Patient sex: F
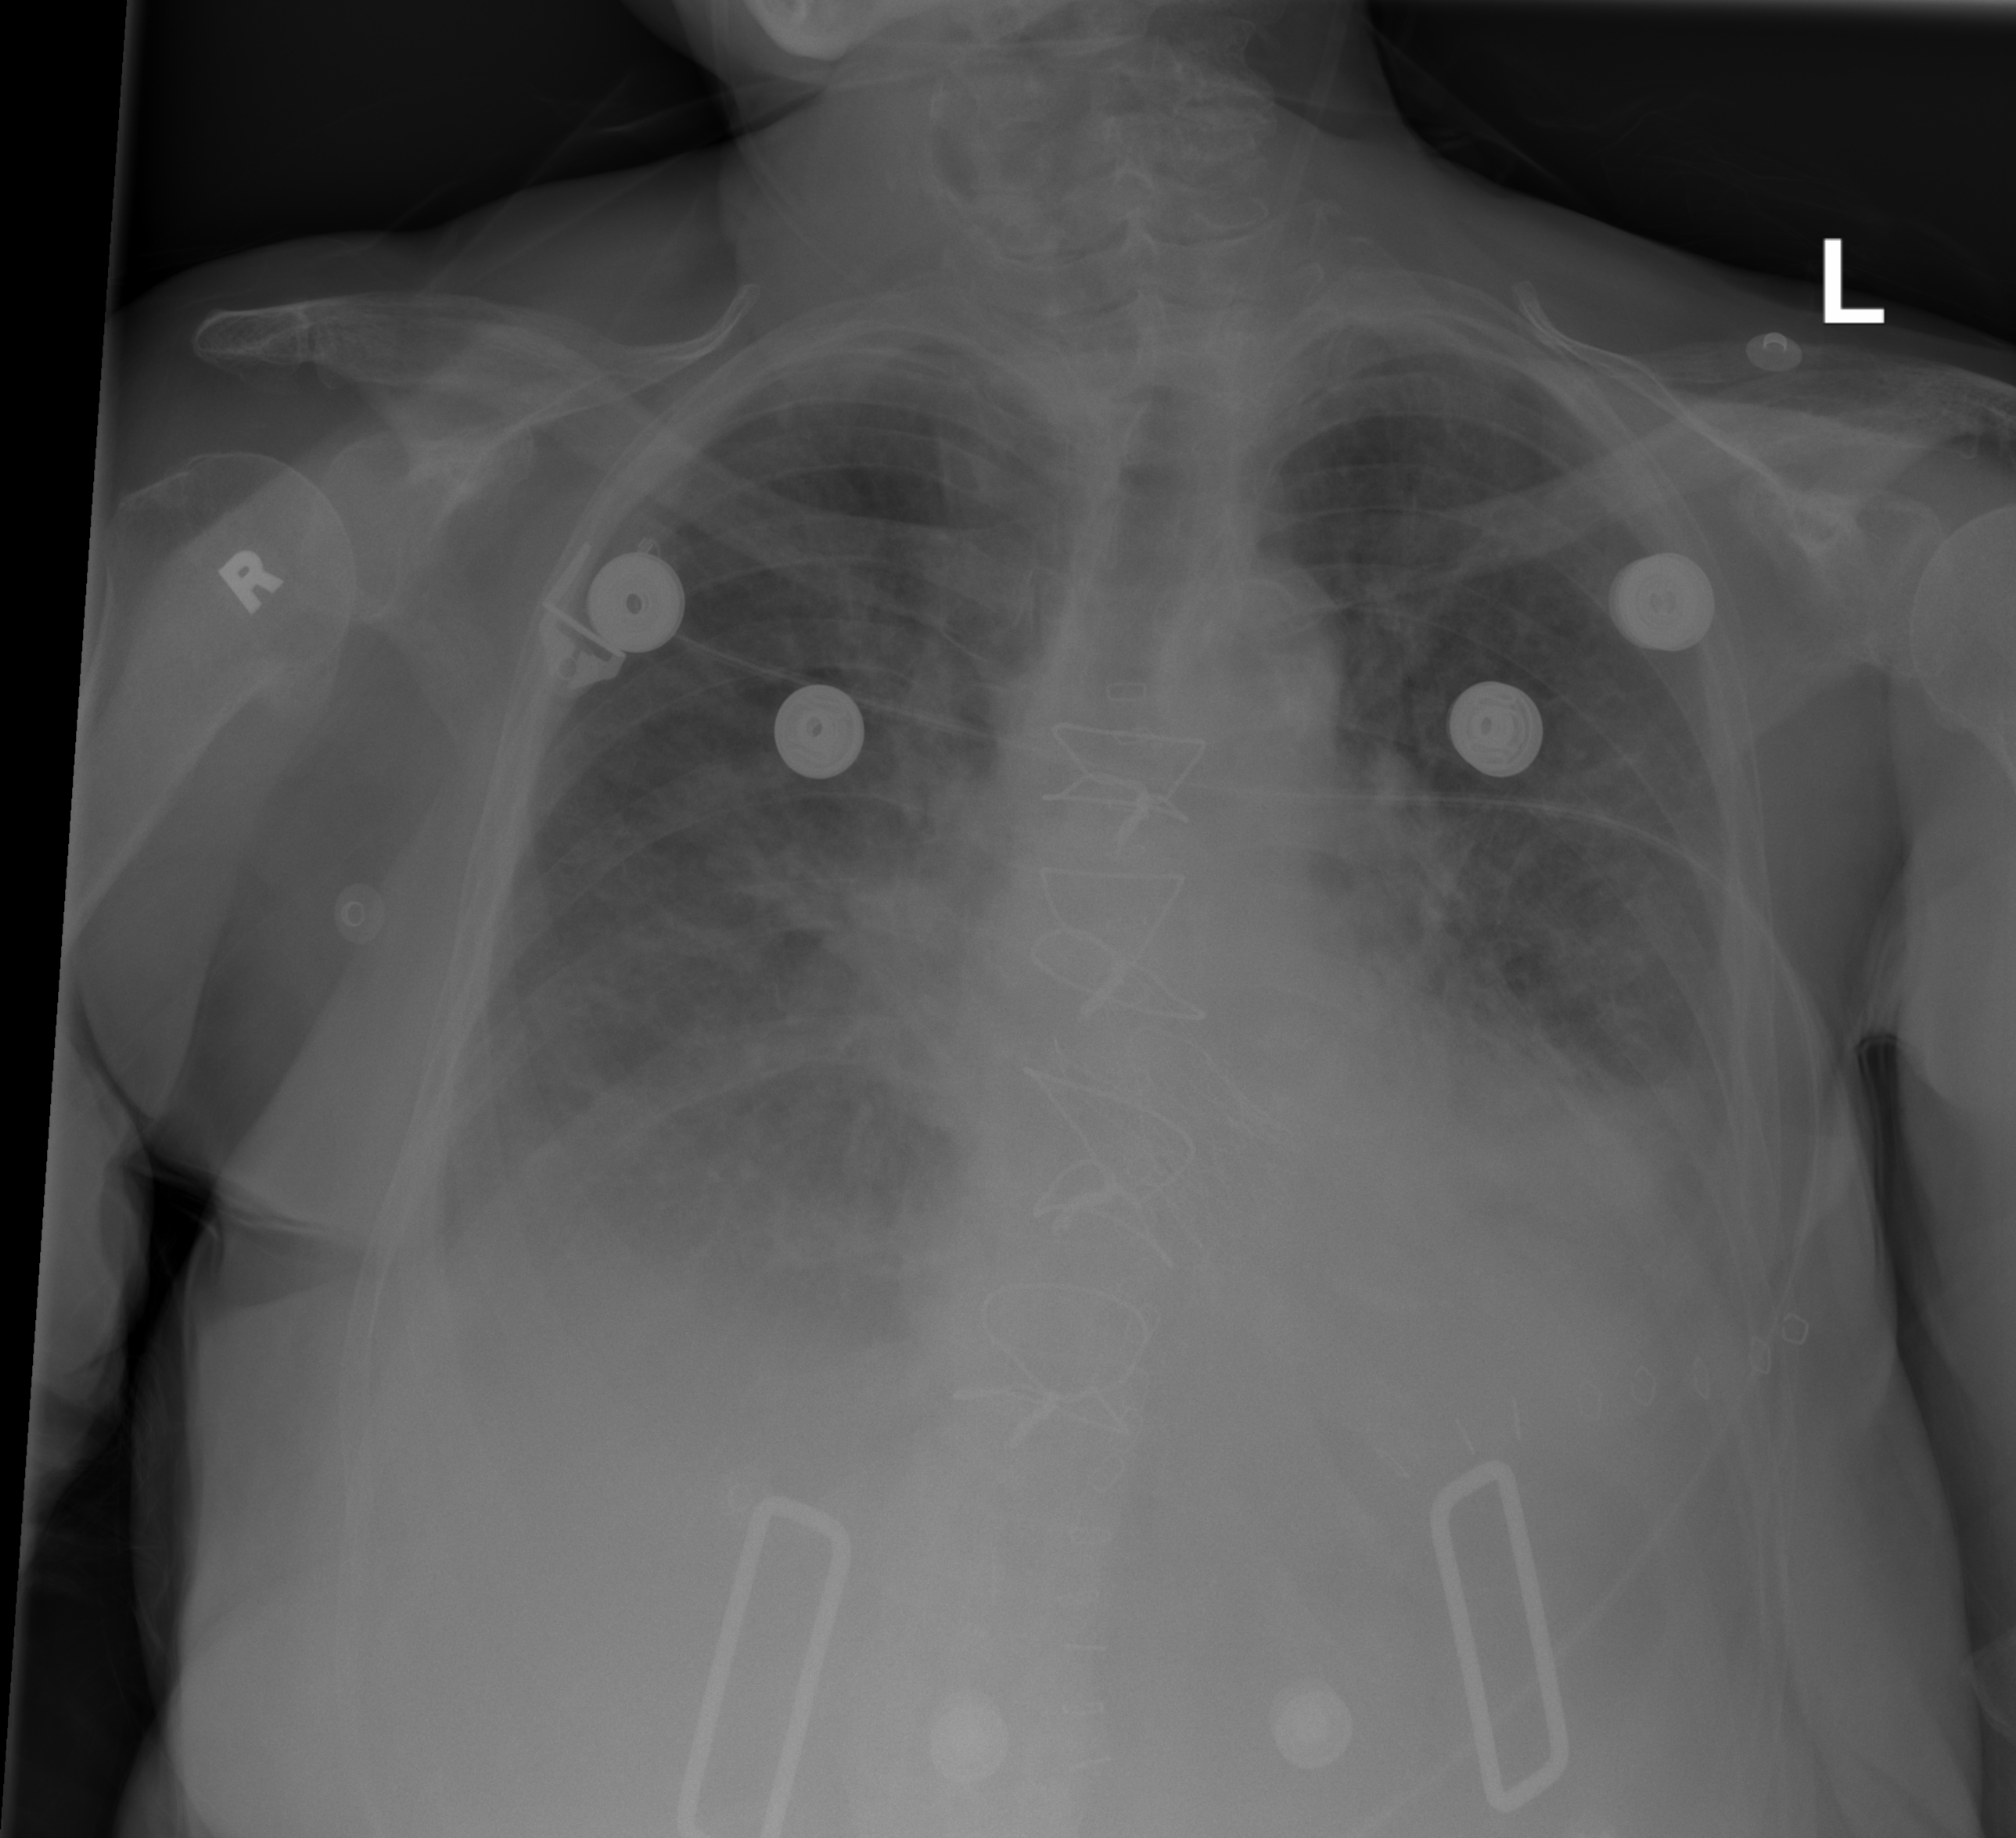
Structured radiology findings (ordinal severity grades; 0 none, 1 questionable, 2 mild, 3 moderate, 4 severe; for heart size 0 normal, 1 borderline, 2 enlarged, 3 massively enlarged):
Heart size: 2
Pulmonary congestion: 2
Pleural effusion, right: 2
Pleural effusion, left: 2
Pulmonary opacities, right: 2
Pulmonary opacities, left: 1
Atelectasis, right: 2
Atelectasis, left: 2